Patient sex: M
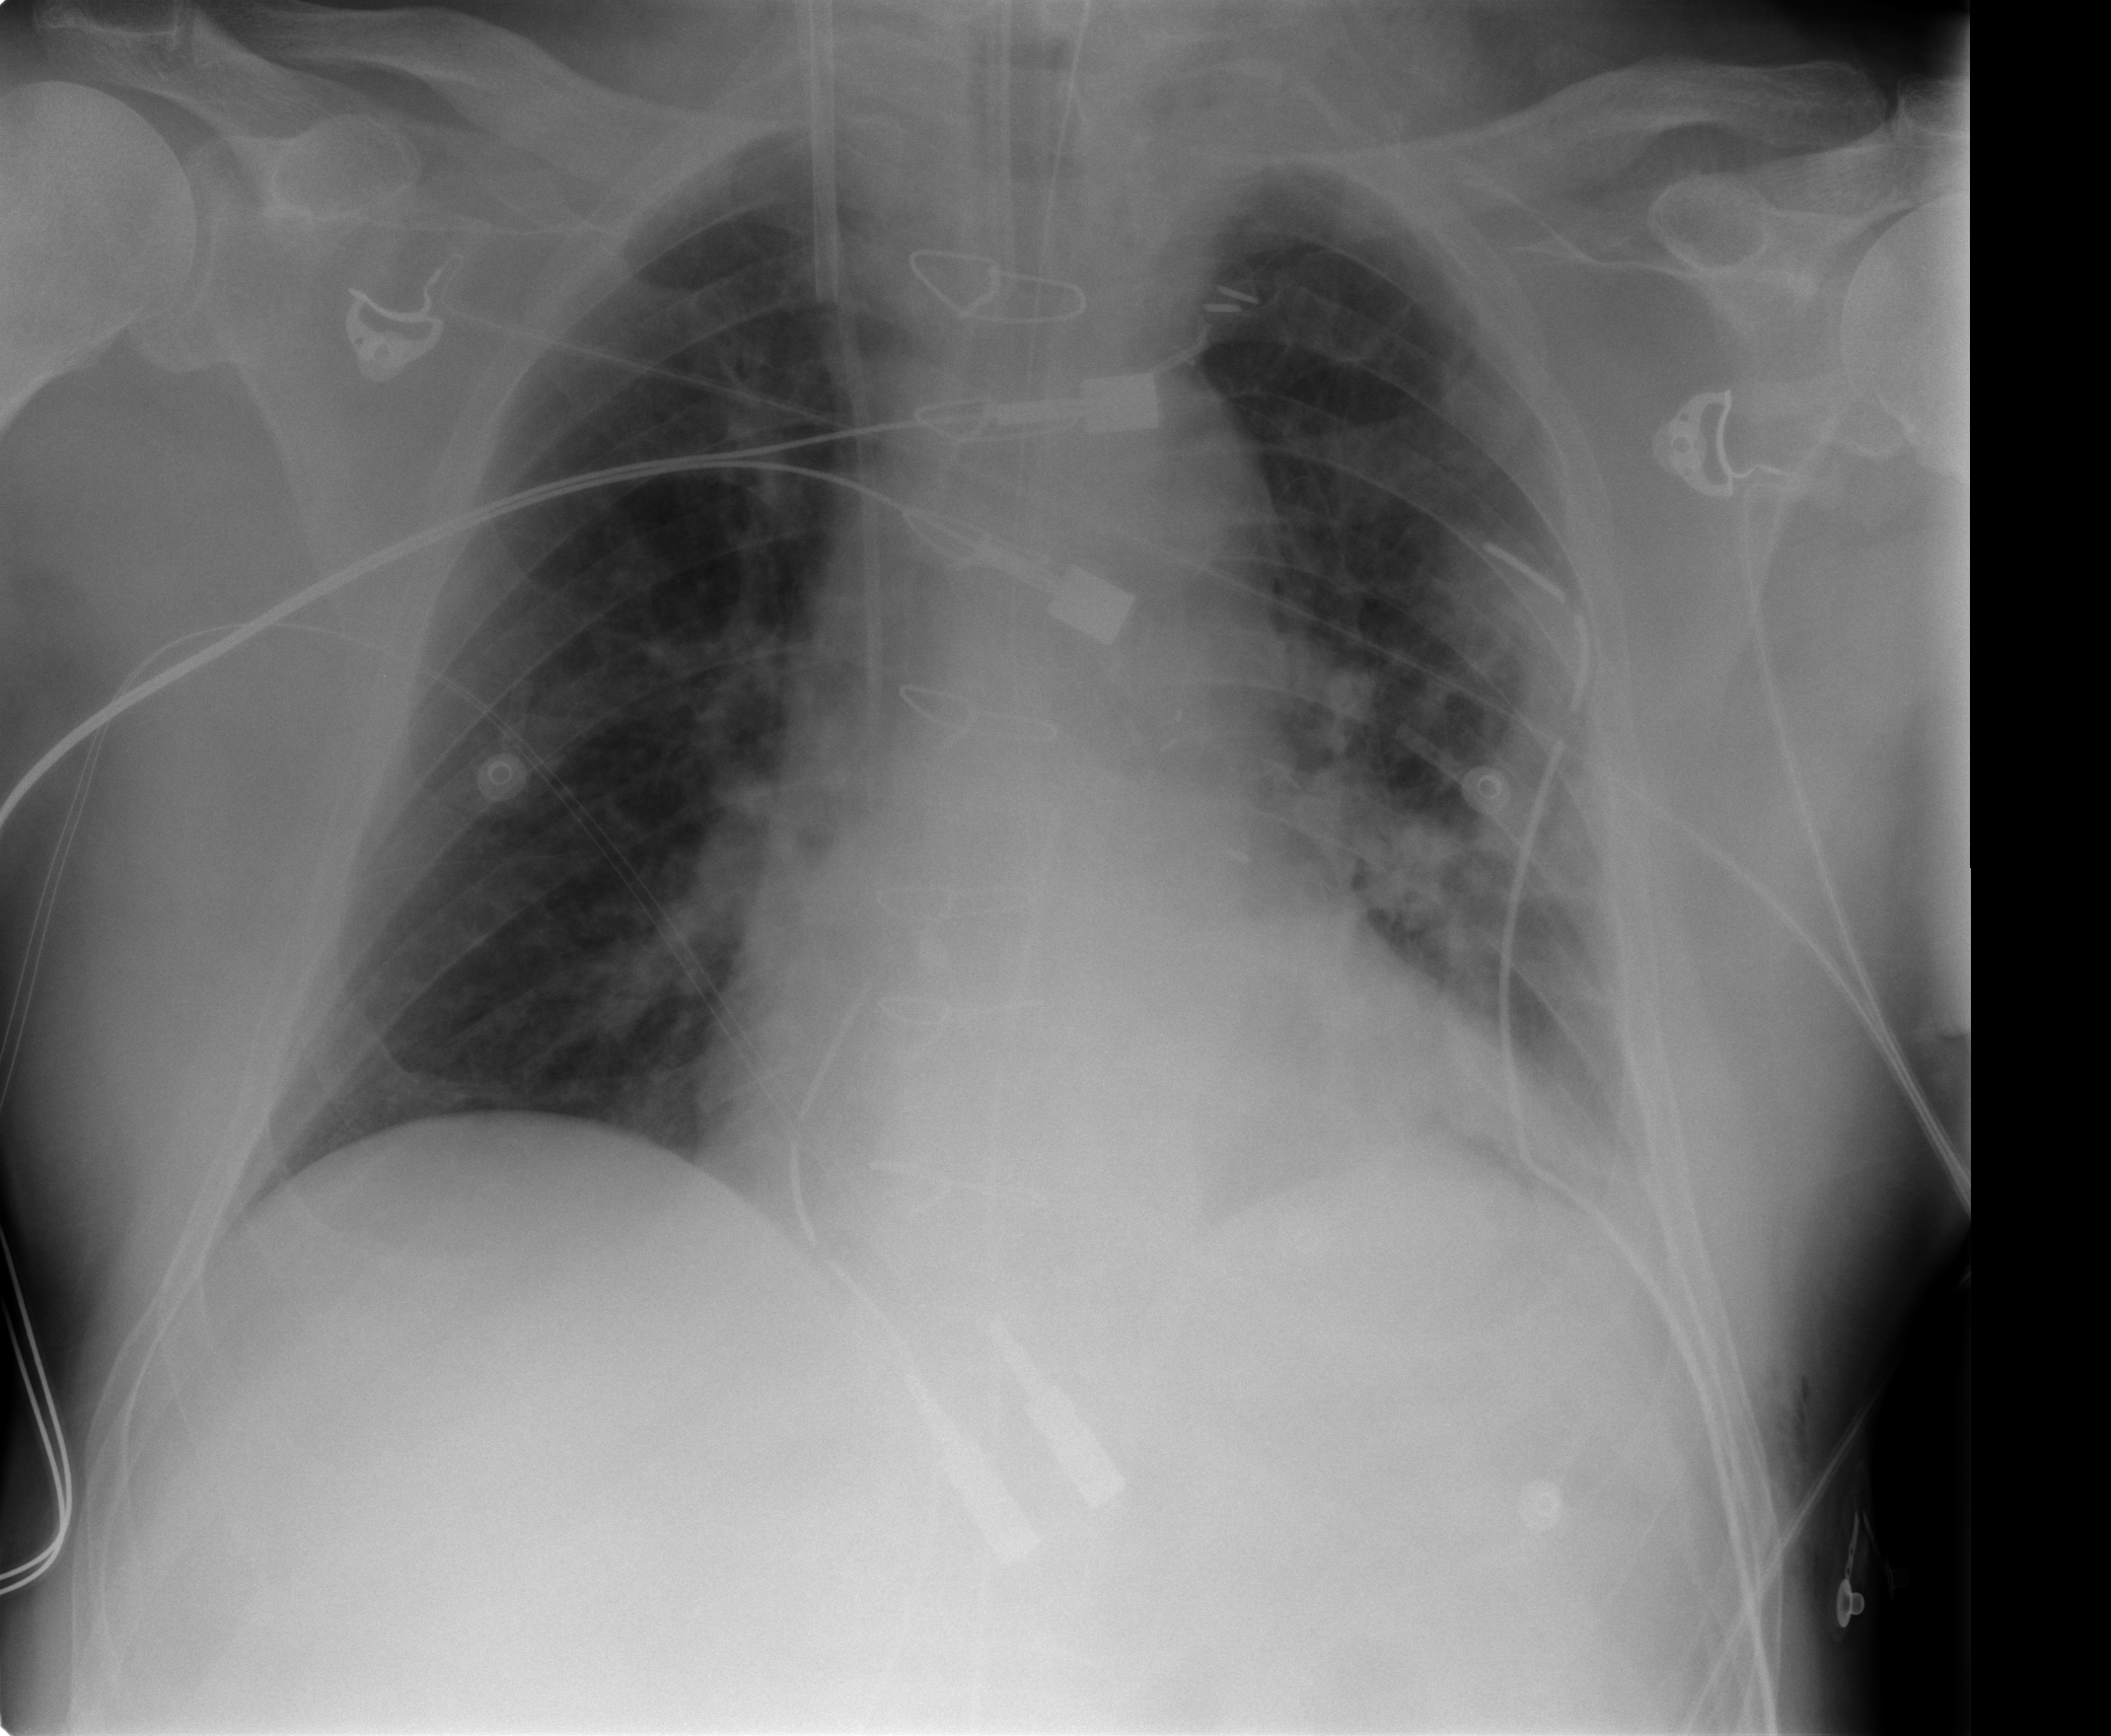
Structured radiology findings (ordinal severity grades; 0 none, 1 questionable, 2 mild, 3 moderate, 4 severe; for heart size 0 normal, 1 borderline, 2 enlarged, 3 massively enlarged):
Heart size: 2
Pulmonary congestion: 2
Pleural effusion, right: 0
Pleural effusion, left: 0
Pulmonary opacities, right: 0
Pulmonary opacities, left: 2
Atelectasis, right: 0
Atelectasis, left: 2